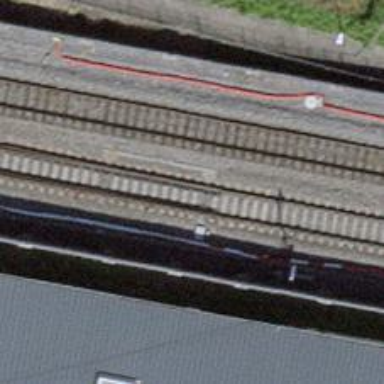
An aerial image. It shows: Railway switch.